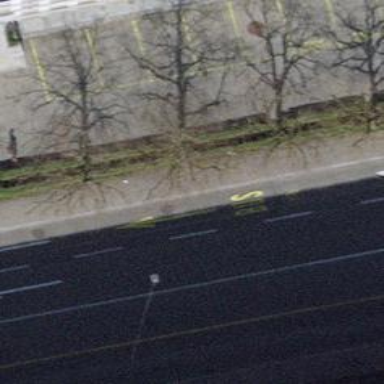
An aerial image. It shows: Avenue lined with trees.